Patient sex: M
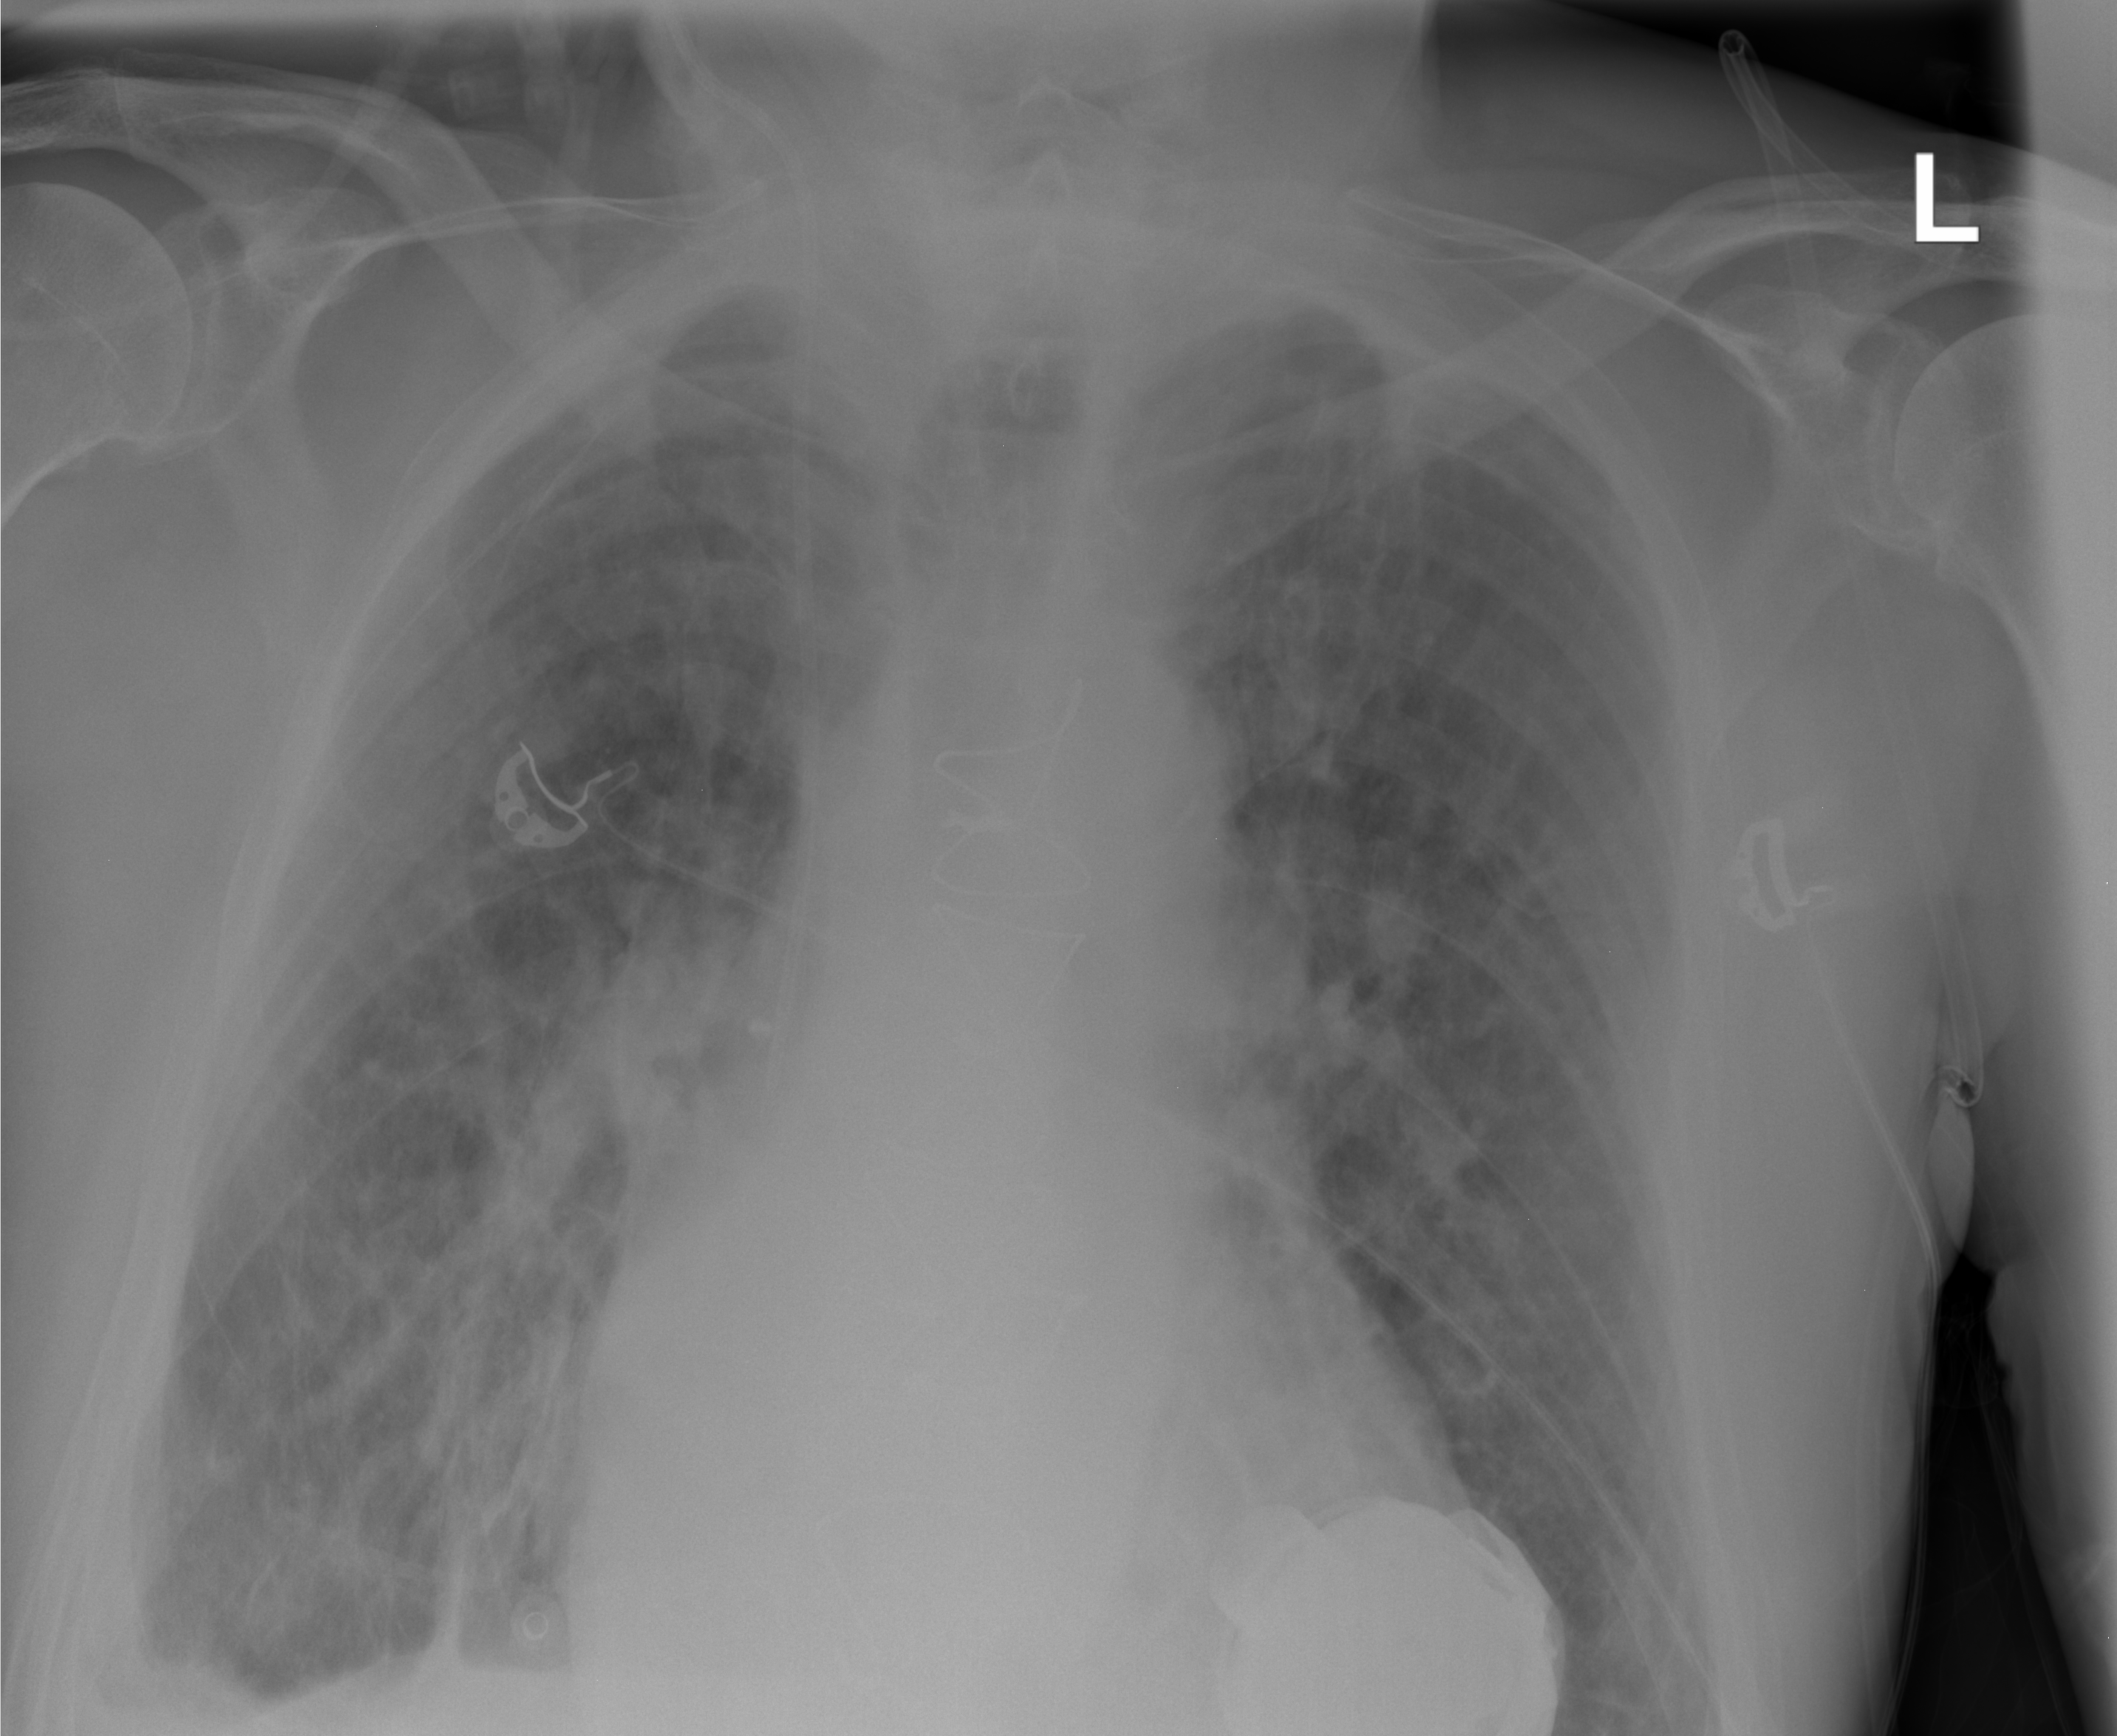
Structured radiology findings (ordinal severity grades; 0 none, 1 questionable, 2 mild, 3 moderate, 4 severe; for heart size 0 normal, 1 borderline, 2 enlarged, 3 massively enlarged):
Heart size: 0
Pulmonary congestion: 2
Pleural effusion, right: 2
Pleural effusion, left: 0
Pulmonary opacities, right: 2
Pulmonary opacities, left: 0
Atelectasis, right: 0
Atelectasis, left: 0